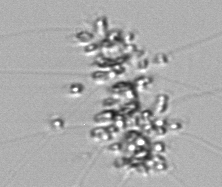
Label: Chaetoceros_didymus_TAG_external_flagellate